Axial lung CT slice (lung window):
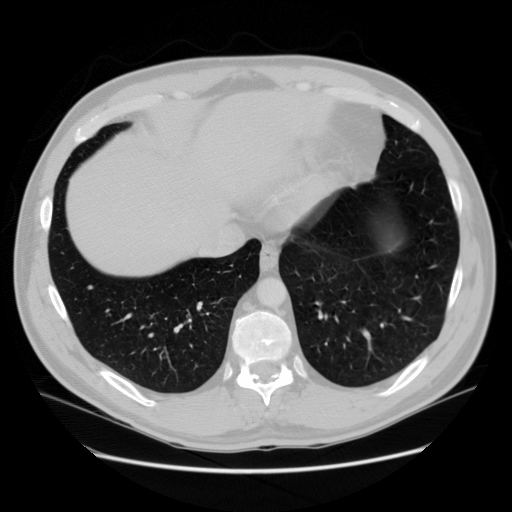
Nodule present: no